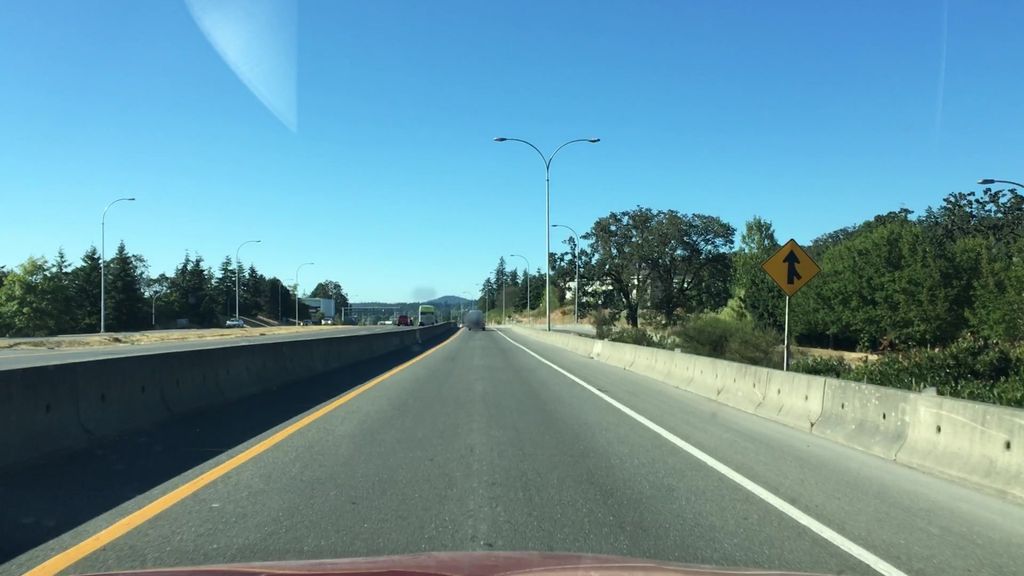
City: victoria